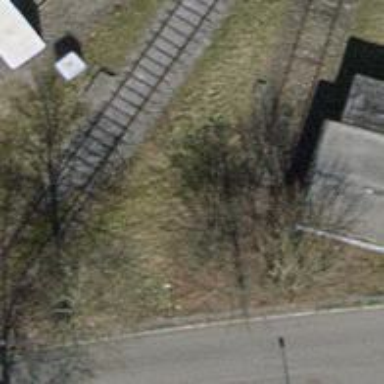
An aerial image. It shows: Railway buffer stop.